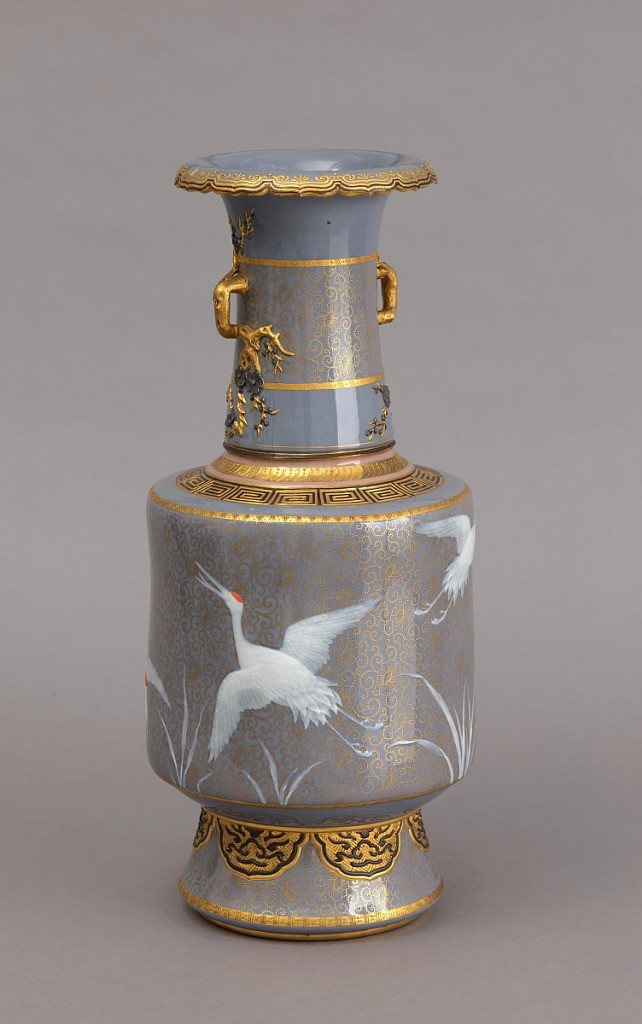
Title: Vase (One of a Pair)
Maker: Minton Ceramics Manufactory, English, established 1796
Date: ca.1870–1875
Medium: porcelain (possibly bone china), vitreous enamel, gold
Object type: vase
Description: Cylindrical shape with long neck, flaring mouth and flaring cylindrical foot; two applied, gilt handles on neck, modelled as prunus branches; grey ground decorated with flying cranes in low relief in white slip, and with gilt oriental and arabesque designs with some touches of black.